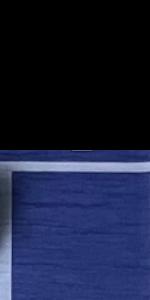
Label: Empty